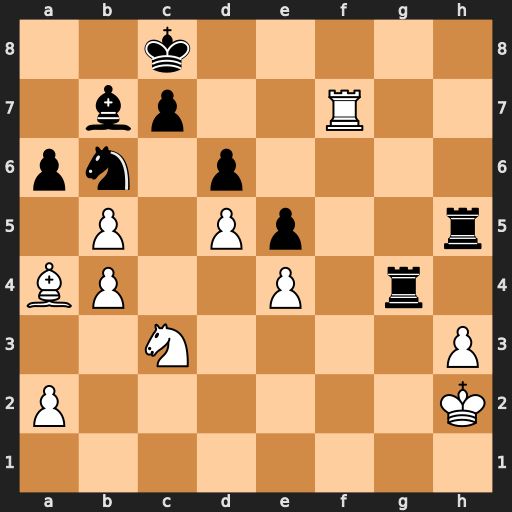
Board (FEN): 2k5/1bp2R2/pn1p4/1P1Pp2r/BP2P1r1/2N4P/P6K/8
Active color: w
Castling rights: -
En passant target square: -
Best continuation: Rf8+ Kd7 bxa6+